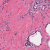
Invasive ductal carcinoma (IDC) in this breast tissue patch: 1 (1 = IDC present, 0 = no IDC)